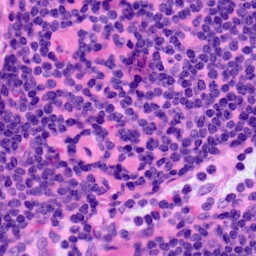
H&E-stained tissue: LymphNode